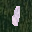
Label: 1